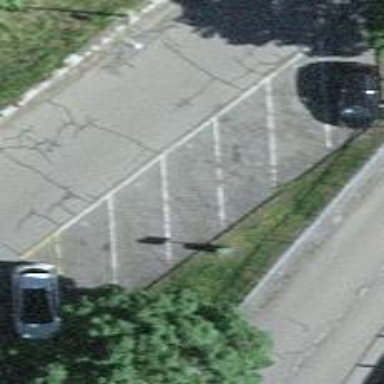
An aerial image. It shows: Diagonal street-side parking with asphalt surface.